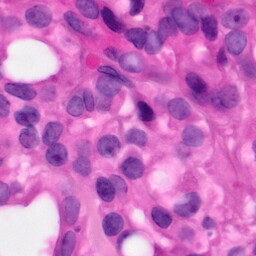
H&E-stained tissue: Pancreatic